Field crop: maize
Growth stage: 2
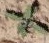
Species: atriplex